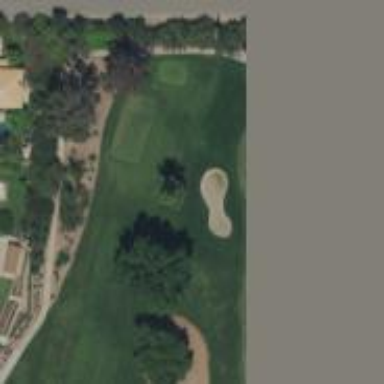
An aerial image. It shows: View of golf hole.